Question: 1. Why VS2010 puts this kind of information (function names) in Release mode to executable?
2. Can i get rid of all unused data/segments in exe file, re-link it, re-build it etc. with help of some third-party software that would "analyze" the existing .exe and rebuild it?
3. Can i compress .exe file to shrink its size by adding some decompressing-on-start binary code to it?

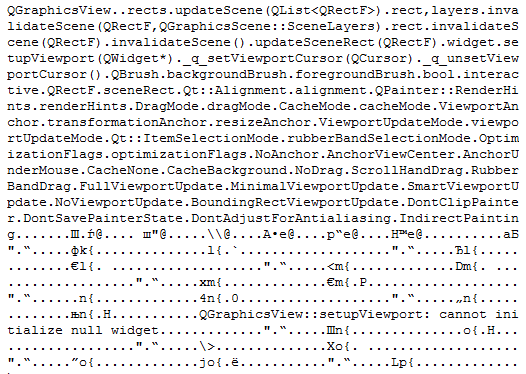
Answer: 1. As a matter of fact, it is not really VStudio that puts these details but the Qt libraries that your project statically consumes. Qt is well known to be "generous" as far as the size of libraries is concerned.
2. Yes, having these details helps to have an idea about the features of your software. (e.g. using Qt).
3. UPX is well-known and very performant as far as the compression and portability is concerned. But don't forget that UPX is a compression (and decompression) mechanism and NOT an encryption mechanism. To hide some exports table, etc...you might use a real compression and encryption package like VMProtect